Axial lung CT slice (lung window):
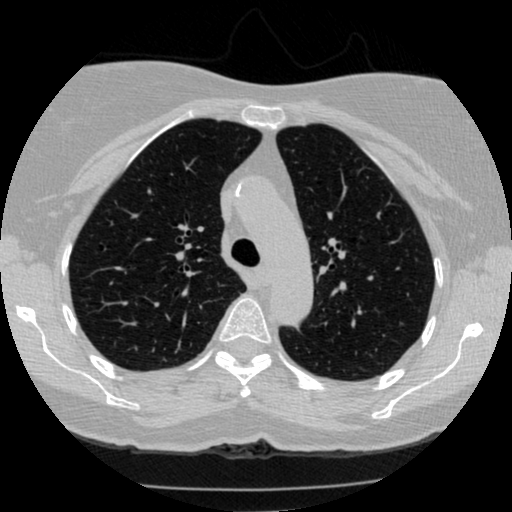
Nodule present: no